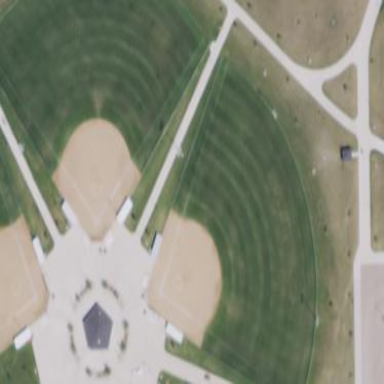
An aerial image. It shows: Softball pitch for leisure and sport activities.